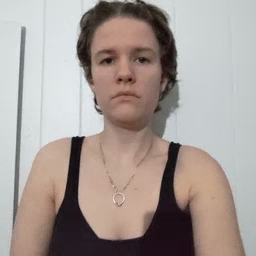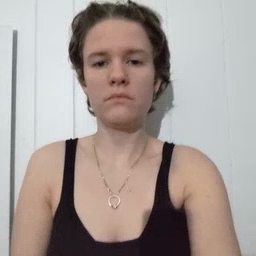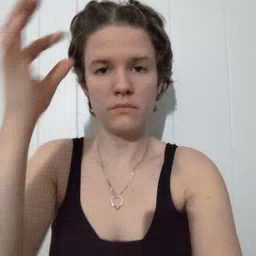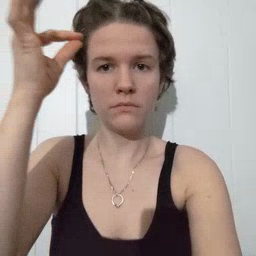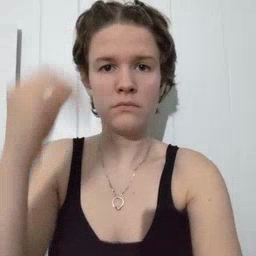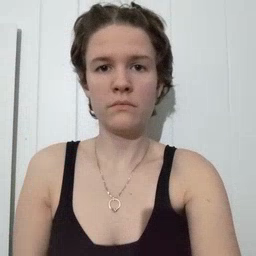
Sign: hair